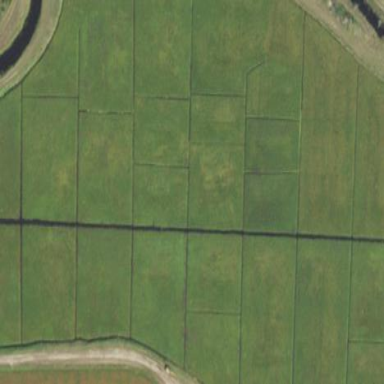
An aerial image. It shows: Farmland with wetland area where cranberries are grown.